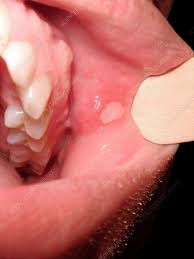
Condition: Mouth Ulcer